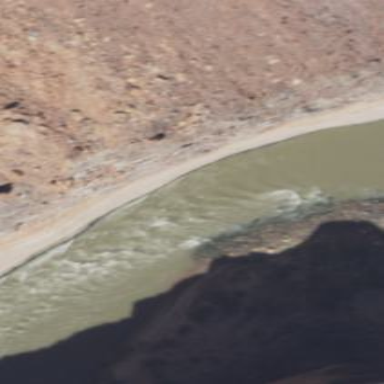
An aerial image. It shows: Rapids in natural water setting.